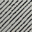
Piece: xx